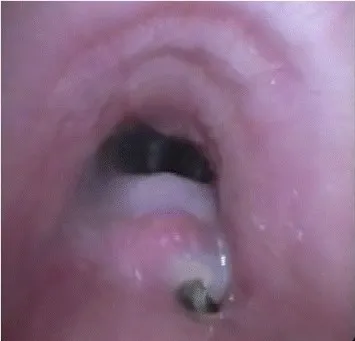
Supplemental Digital Content 2. Proximal partly obstructing granulation tissue, mucosal ridge, and new tracheoesophageal defect all due to adjacent esophageal stent.
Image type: endoscopy (airway_endoscopy)